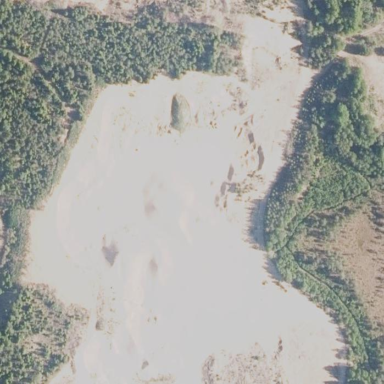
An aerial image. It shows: Quarry area where gravel is extracted.